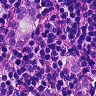
Metastatic tissue present: yes